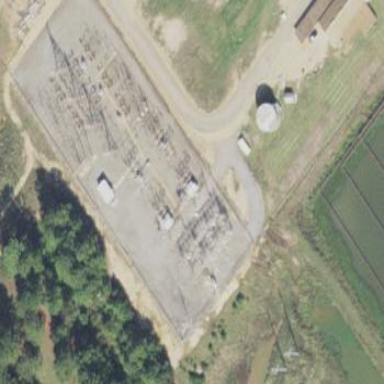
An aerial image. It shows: Power substation.